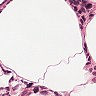
Metastatic tissue present: no